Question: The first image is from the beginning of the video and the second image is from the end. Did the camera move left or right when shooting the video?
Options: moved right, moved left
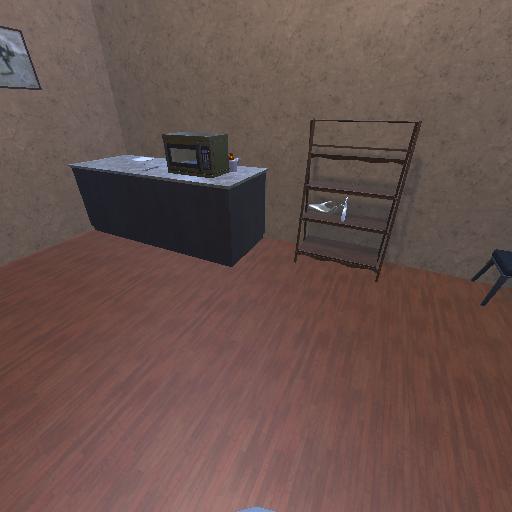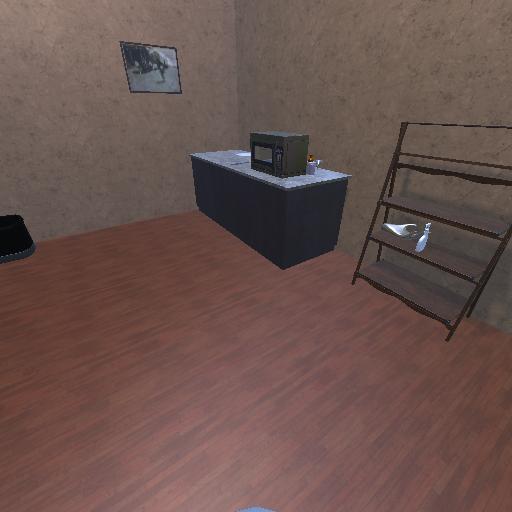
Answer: moved right